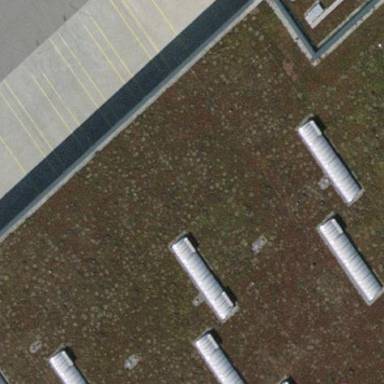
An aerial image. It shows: View of roof of building.